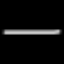
Label: line